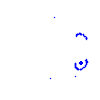
Particle: proton